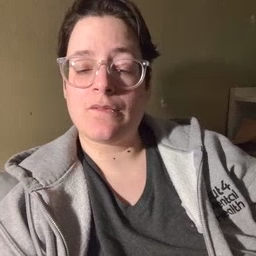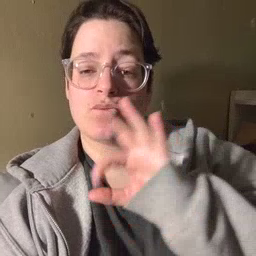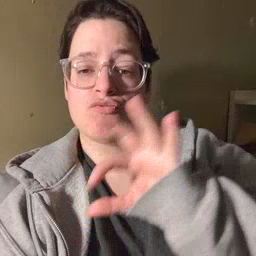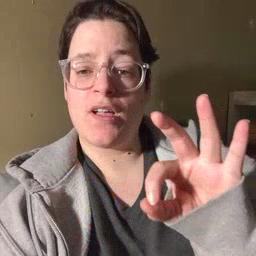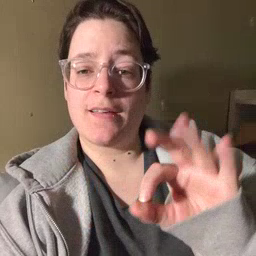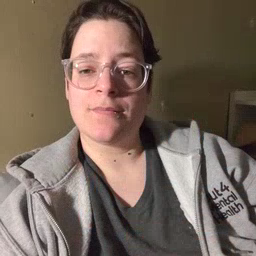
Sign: frenchfries